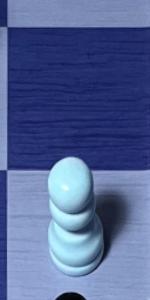
Label: Pawn_White